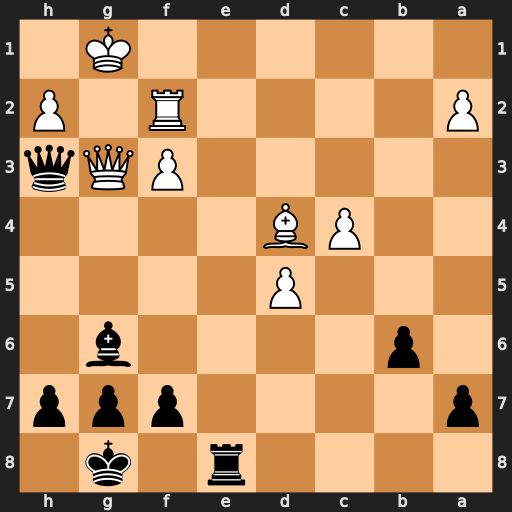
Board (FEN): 4r1k1/p4ppp/1p4b1/3P4/2PB4/5PQq/P4R1P/6K1
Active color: b
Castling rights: -
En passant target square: -
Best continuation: Re1+ Rf1 Qxf1#